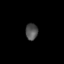
Tissue: lung
Cell type: Epithelial cells
Senescence score: 0.2022
Nuclear area (px): 197
Mean DAPI intensity: 81.081